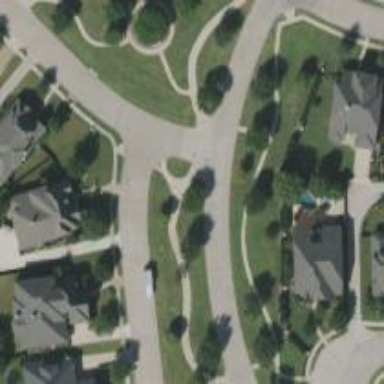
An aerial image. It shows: Residential road with sidewalk on the left.